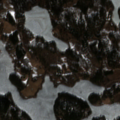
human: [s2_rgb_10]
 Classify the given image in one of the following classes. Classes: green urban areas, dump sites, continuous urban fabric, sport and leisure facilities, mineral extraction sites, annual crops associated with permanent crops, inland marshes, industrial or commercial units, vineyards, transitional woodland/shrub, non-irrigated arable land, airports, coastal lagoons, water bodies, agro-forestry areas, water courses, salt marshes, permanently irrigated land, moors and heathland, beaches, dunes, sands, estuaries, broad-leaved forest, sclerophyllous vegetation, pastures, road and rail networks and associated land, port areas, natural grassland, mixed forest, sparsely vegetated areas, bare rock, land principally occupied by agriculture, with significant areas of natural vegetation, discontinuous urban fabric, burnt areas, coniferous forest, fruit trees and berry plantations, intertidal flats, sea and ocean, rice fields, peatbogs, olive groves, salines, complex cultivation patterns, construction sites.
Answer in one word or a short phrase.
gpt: land principally occupied by agriculture, with significant areas of natural vegetation, coniferous forest, mixed forest, transitional woodland/shrub, water bodies